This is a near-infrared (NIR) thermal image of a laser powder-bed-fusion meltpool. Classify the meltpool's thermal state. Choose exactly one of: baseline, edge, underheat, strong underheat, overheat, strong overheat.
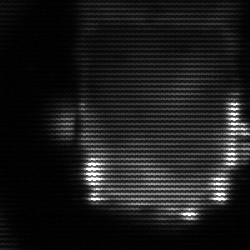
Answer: baseline